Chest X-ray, AP view. Patient: 19 years old, sex F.
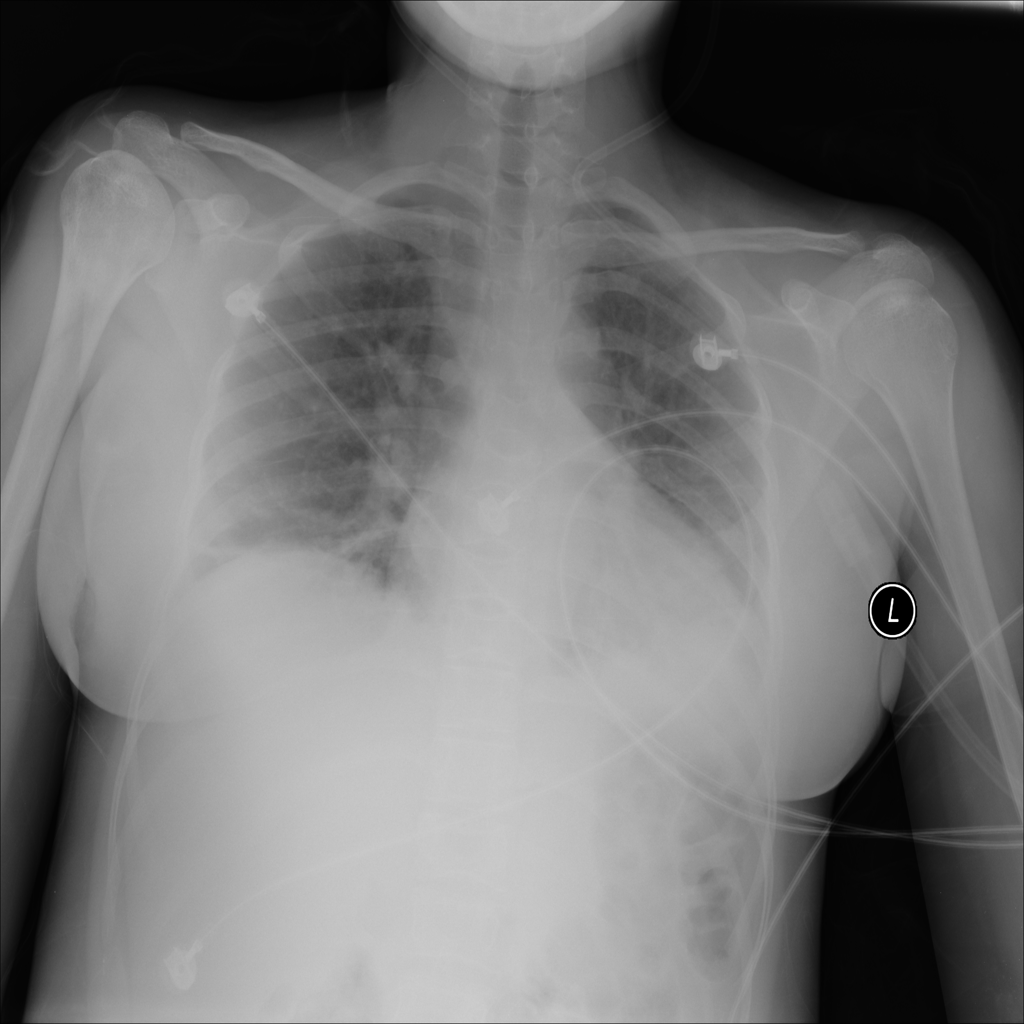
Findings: Atelectasis, Infiltration